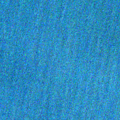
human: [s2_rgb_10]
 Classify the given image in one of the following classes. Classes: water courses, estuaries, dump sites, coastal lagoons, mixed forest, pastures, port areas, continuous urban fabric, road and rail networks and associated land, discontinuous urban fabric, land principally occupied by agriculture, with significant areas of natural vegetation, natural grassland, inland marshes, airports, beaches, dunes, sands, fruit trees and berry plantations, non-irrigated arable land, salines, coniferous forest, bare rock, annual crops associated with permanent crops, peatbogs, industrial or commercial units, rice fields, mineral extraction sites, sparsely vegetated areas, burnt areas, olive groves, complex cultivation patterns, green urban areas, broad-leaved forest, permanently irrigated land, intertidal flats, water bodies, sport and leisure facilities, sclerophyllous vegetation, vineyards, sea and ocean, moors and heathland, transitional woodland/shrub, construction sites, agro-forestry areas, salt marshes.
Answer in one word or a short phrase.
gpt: sea and ocean